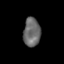
Tissue: skin
Cell type: T cells
Senescence score: 0.2743
Nuclear area (px): 481
Mean DAPI intensity: 104.775